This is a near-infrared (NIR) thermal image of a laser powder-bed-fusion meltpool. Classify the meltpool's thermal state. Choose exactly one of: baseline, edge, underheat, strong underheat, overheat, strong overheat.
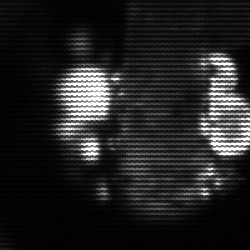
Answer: strong underheat